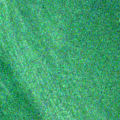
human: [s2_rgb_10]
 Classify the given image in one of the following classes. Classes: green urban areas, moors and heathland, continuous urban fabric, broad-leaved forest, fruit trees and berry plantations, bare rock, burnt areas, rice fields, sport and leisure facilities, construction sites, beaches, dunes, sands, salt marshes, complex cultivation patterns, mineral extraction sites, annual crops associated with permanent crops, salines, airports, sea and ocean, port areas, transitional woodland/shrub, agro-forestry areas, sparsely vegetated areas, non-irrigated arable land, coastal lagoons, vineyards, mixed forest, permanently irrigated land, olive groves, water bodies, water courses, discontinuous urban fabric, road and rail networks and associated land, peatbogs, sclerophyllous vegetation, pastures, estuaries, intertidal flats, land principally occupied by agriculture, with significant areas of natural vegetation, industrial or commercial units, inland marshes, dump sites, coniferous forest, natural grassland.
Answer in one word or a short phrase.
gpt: sea and ocean